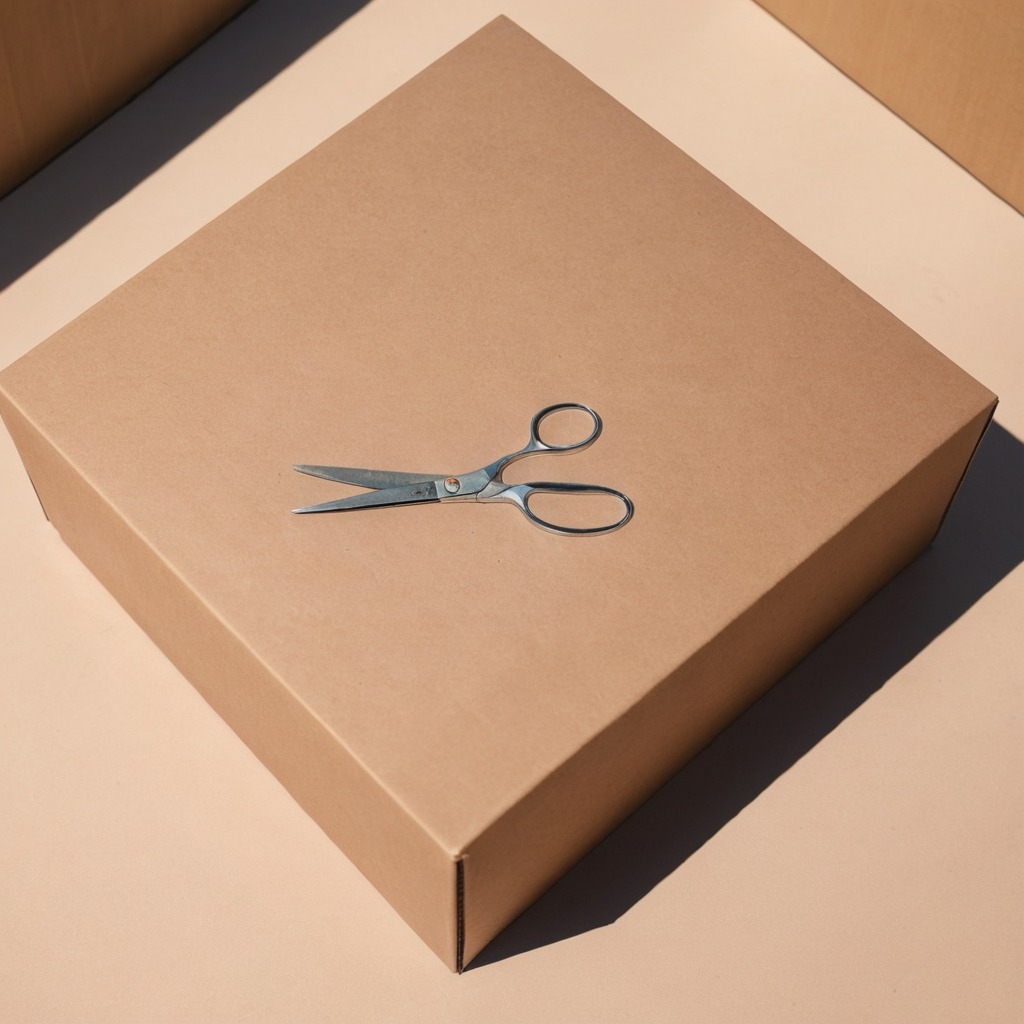
A scissor is lying on a cardboard box surface in an outdoor workshop during daytime bright natural light soft shadows slightly creased but